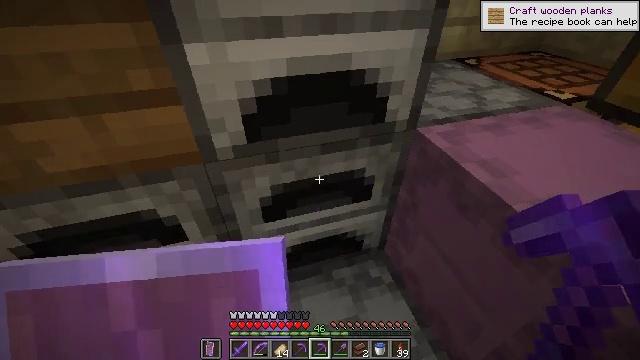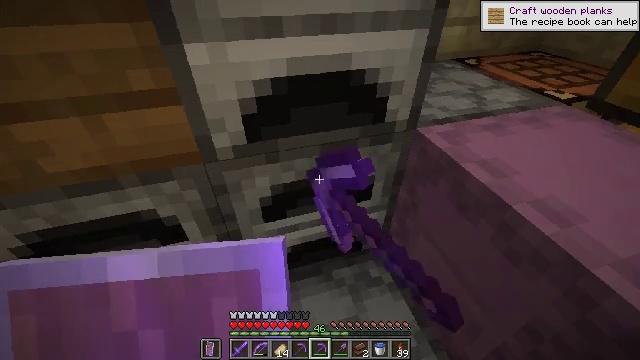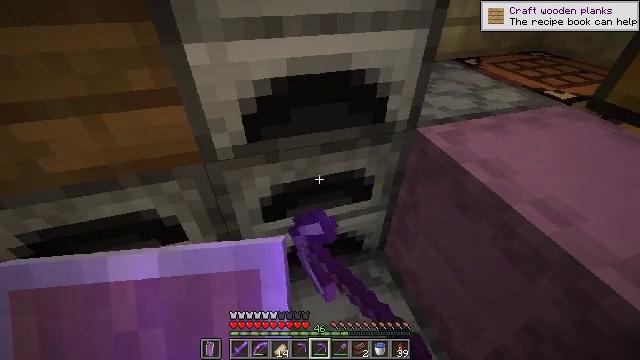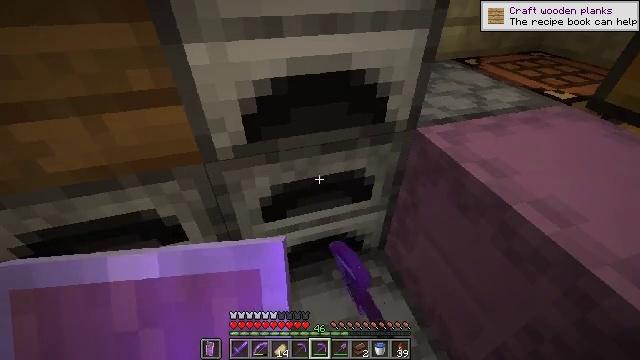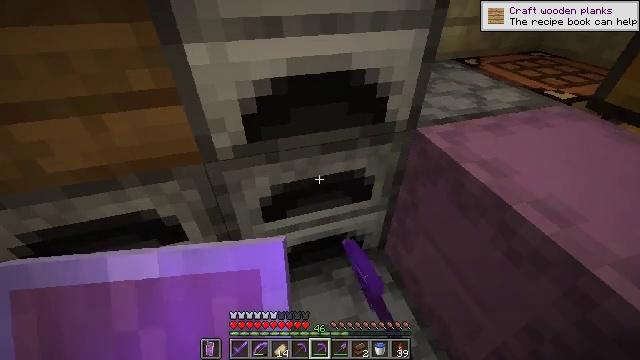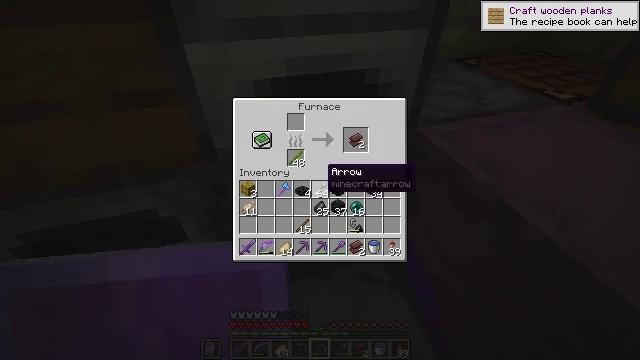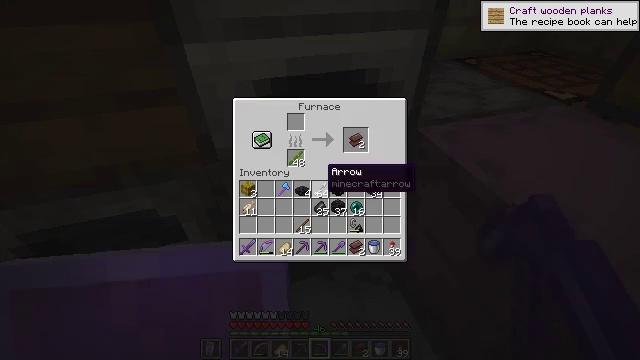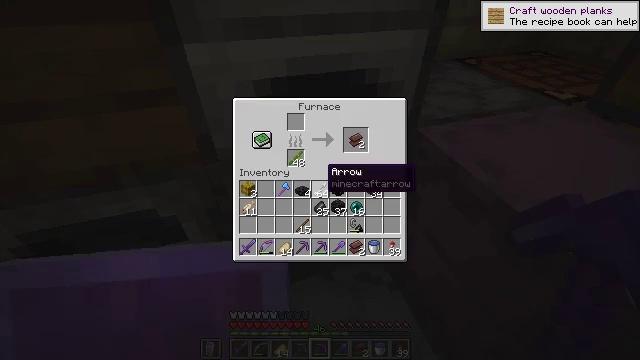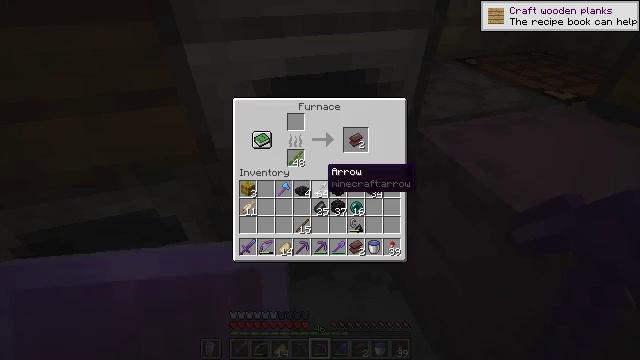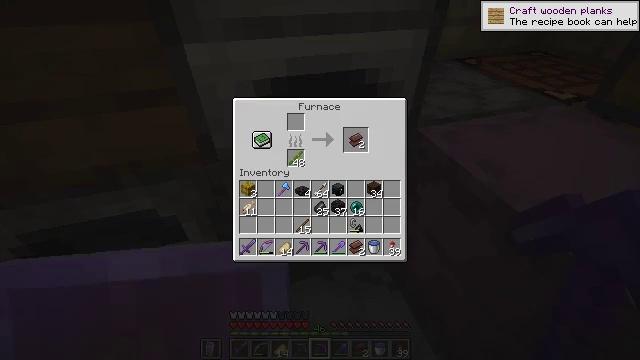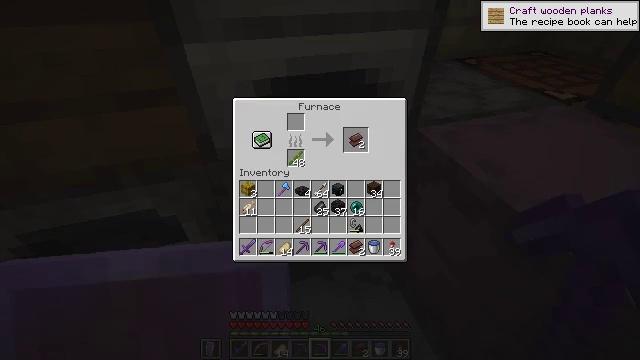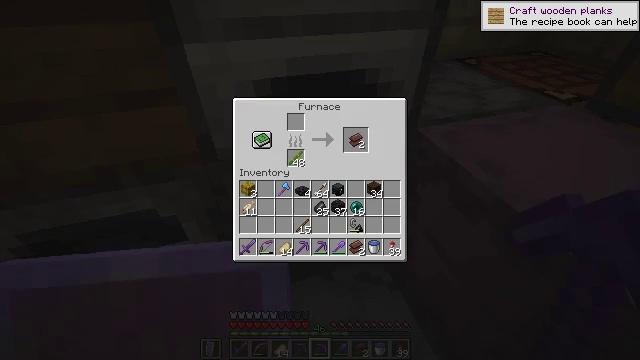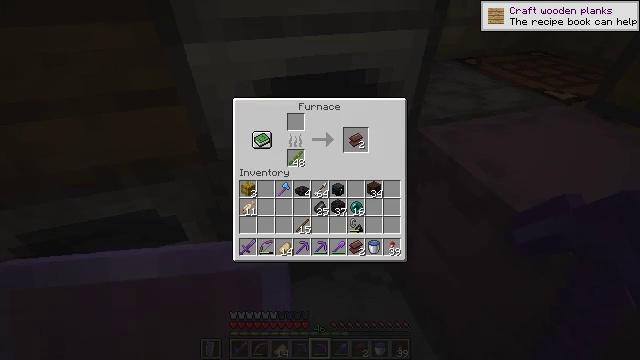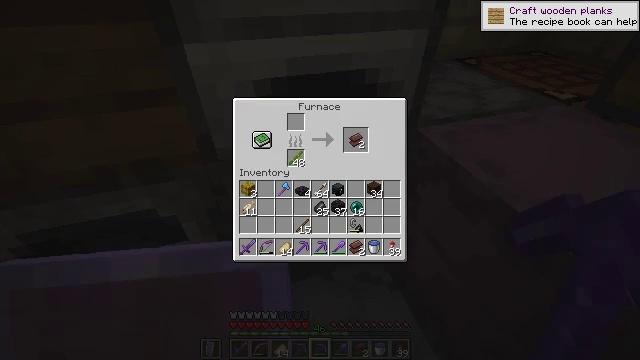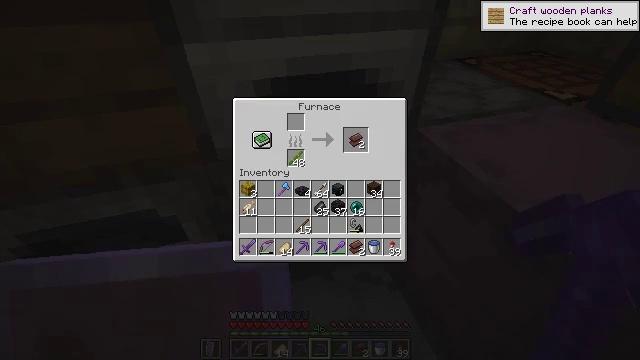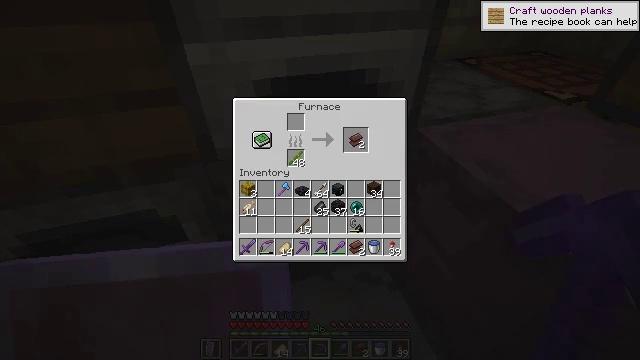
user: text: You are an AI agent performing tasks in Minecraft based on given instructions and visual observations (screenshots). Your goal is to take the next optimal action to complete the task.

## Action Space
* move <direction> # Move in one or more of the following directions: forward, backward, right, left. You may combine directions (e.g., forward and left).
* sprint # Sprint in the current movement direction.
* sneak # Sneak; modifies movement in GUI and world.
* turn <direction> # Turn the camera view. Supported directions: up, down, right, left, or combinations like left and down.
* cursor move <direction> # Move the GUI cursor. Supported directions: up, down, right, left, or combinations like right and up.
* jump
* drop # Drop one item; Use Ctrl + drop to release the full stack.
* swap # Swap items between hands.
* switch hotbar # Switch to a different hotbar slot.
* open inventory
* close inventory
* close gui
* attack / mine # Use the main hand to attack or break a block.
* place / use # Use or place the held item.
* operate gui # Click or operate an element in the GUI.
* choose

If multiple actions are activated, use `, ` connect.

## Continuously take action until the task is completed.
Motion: motion action
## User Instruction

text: Use ancient debris in the furnace to create netherite scrap.
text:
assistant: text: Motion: use / place
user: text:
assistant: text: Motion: use / place
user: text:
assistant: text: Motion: no_op
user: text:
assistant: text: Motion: no_op
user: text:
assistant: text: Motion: no_op
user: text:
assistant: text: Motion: no_op
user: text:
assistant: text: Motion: no_op
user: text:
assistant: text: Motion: no_op
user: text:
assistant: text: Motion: no_op
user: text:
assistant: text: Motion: turn right and up
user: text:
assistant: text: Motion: turn right
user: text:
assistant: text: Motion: turn right and up
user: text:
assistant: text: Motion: no_op
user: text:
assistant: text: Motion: sneak, turn up
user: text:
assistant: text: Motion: sneak
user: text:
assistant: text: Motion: sneak, turn left
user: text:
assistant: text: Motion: sneak
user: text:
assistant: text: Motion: sneak
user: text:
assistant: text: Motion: sneak
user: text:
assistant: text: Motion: sneak
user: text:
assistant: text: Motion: sneak
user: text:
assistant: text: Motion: sneak
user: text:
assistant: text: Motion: sneak
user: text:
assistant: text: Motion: sneak, attack / mine
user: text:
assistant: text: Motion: sneak, attack / mine
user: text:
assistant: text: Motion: sneak, attack / mine
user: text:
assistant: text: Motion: sneak, attack / mine
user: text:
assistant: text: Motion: sneak, attack / mine
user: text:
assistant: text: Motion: sneak, attack / mine
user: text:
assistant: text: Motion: sneak, attack / mine